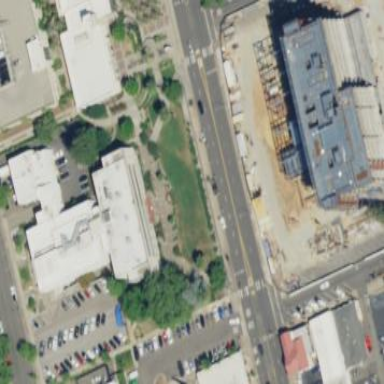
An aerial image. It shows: Courthouse building.